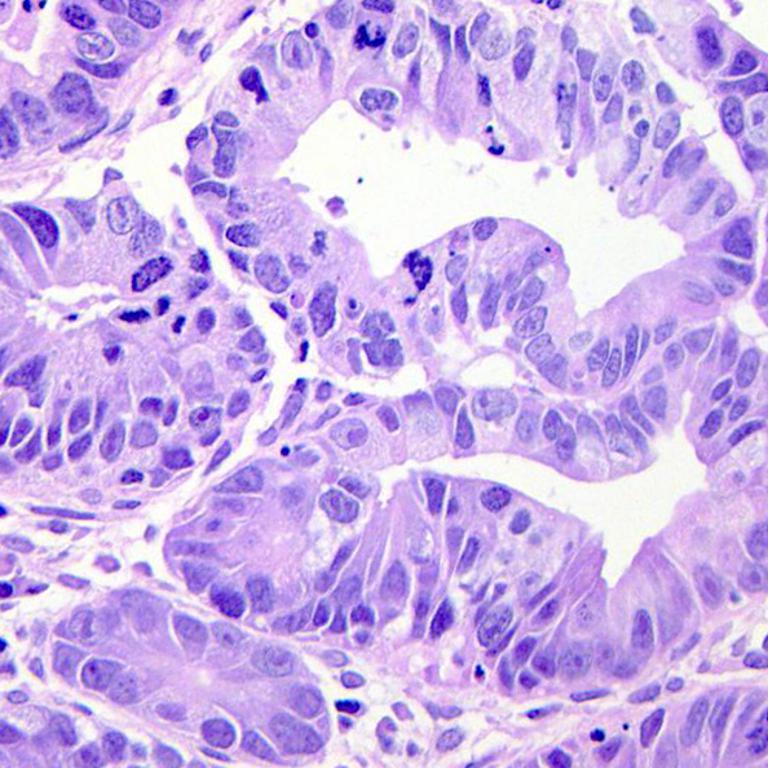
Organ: colon
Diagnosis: adenocarcinomas